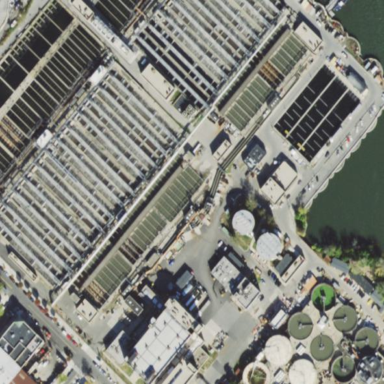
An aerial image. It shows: Wastewater plant.